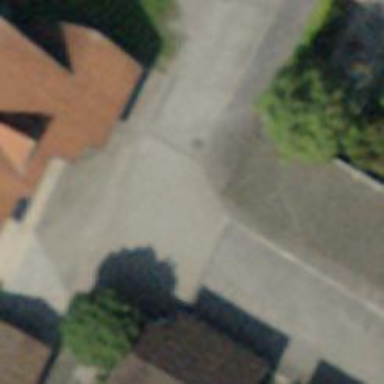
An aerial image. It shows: Smooth asphalt road in residential area.